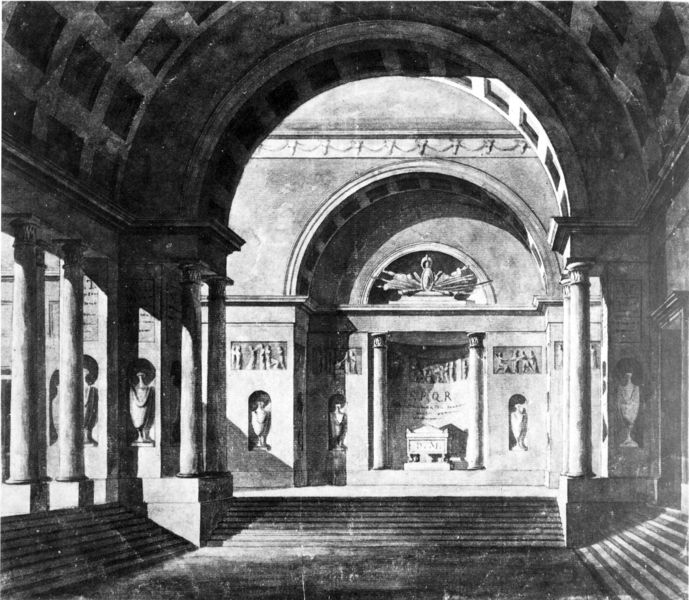
Titel: Theaterdekoration - Grabhalle
Künstler: Carl von Fischer
Standort: München
Institution: Staatliche Graphische Sammlung
Schlagwörter: dunkel, schatten, wasser, weiß, grau, hell, licht, marmor, raum, schwarz, skizze, säule, säulen, tür, zeichnung, gebäude, muster, alt, architektur, band, barock, sockel, innenraum, einsamkeit, kirche, sonne, decke, rund, amphoren, skulptur, vase, relief, düster, bogen, italien, perspektive, sonnenlicht, graphik, hof, figuren, rundbogen, treppe, treppen, thron, stuck, vasen, aufgang, stufe, stufen, tor, halle, foto, bögen, bad, nische, treppenstufen, tusche, arkade, innenhof, kolonnade, gewölbe, offen, antike, radierung, stich, schwarzweiß, text, bleistift, altar, architrav, arkaden, rom, kapitell, fries, gesims, skulpturen, gruft, sarg, krüge, antik, griechisch, apsis, rundbögen, kapelle, venus, licht und schatten, tempel, kasetten, kassetten, kassettendecke, basis, kupferstich, gefäße, urne, tunnel, römisch, grabmal, tonne, basilika, gebälk, friese, kassette, kreuzgang, verziehrung, korintisch, säile, tympanon, nischen, kasettendecke, tonnengewölbe, wölbung, graphit, atrium, amporen, kasettendach, nischenfiguren, sakopharg, spqr, kassettengewölbe, sarkophag, urnen, schwermut, saülen, galeria, farblosigkeit, fofot